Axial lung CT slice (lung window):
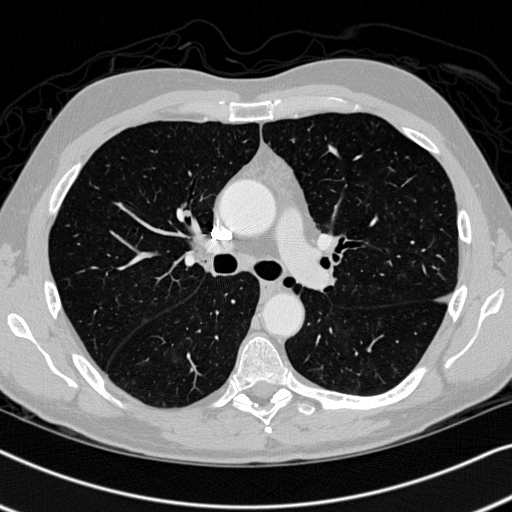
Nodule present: no